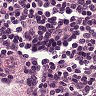
Metastatic tissue present: no